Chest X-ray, PA view. Patient: 56 years old, sex M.
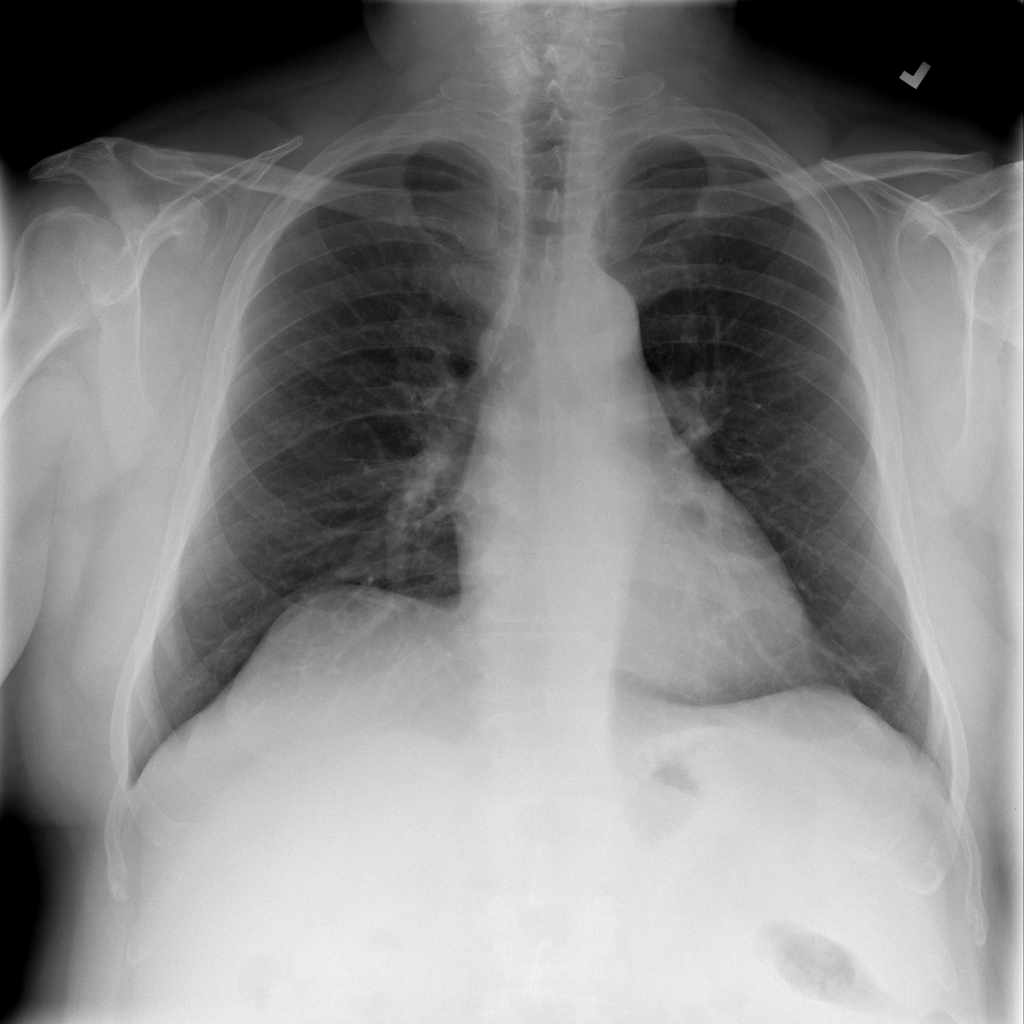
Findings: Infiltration